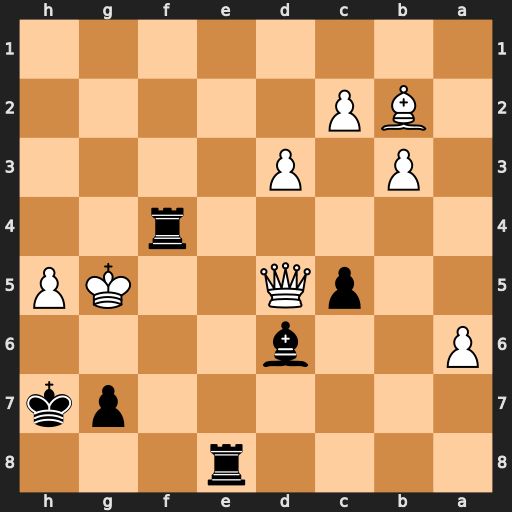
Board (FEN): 4r3/6pk/P2b4/2pQ2KP/5r2/1P1P4/1BP5/8
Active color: b
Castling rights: -
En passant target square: -
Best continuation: Ref8 Qe4+ Rxe4